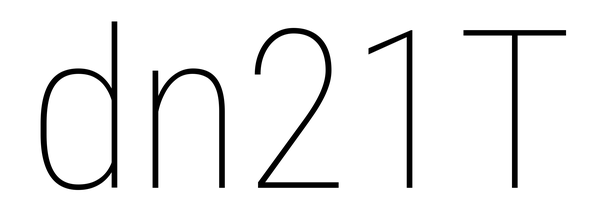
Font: Roboto_Condensed_Thin